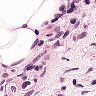
Metastatic tissue present: yes